Question: Ok, back in the day, I used to store session variables as such:
'''
Session["NAME"] = Value;
'''
However, doing this in 4.5 doesn't seem to work. When I debug, and check the value of Session, using QuickWatch in visual studio 2012 - I get the following:
'''
NAME = DUP (this is my session name)
VALUE = The Name 'DUP' does not exist in the current context.
'''
So, I thought perhaps, I dont instantiate from Page, in the class - but I do. So I tried using
'HTTPContext.Current.Session'
But Current isn't showing in visual studio as a valid option.
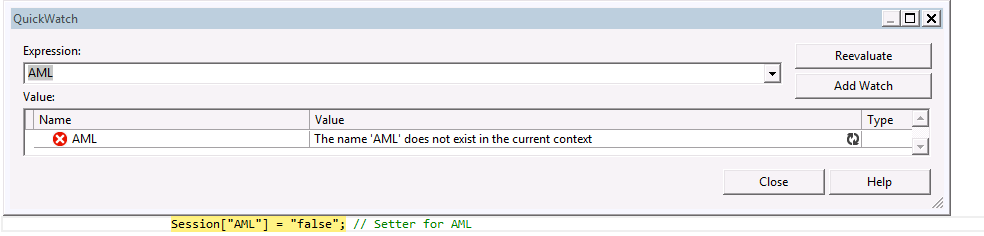
Answer: Your screenshot suggests that you have selected incorrect variable name. It should be Session["DUP"] or something like that, not AML.